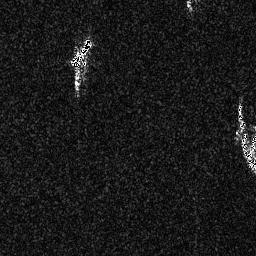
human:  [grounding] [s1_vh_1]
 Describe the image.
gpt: In the satellite image, there is  <ref>1 medium ship </ref> <box>[[26, 14, 36, 26, 0]]</box> located at top.